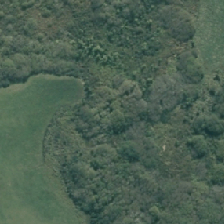
Land cover: herbaceous_freshwater_vege